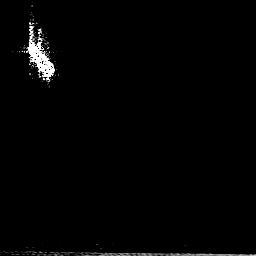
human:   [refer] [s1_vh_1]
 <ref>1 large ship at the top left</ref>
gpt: <box>[[6, 12, 22, 32, 0]]</box>